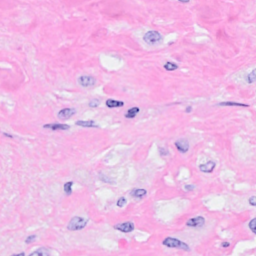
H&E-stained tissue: Breast